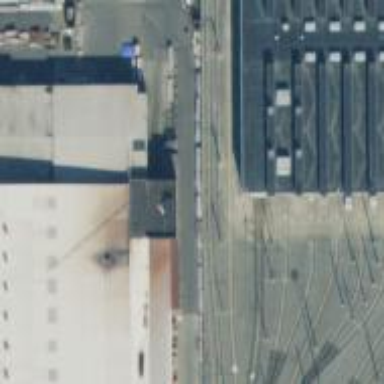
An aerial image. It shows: Light rail service yard with electrified contact line. The yard includes building passage tunnel.